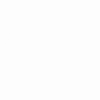
Label: dusty